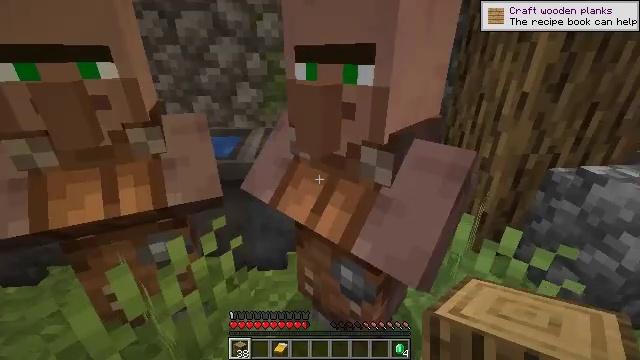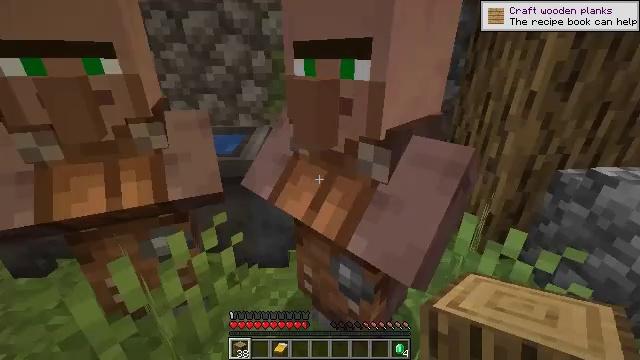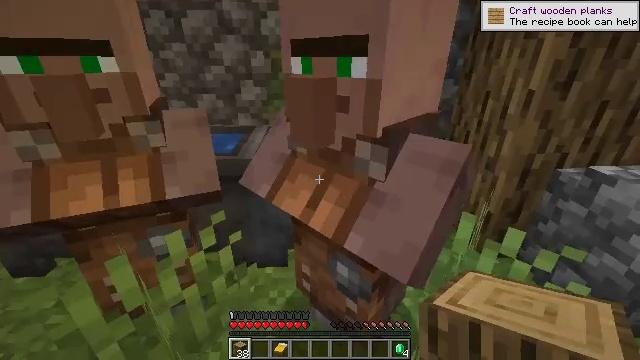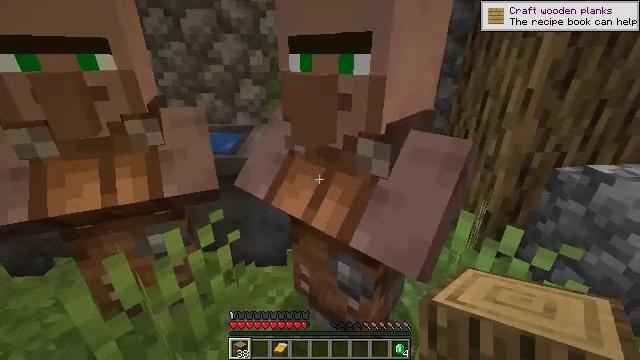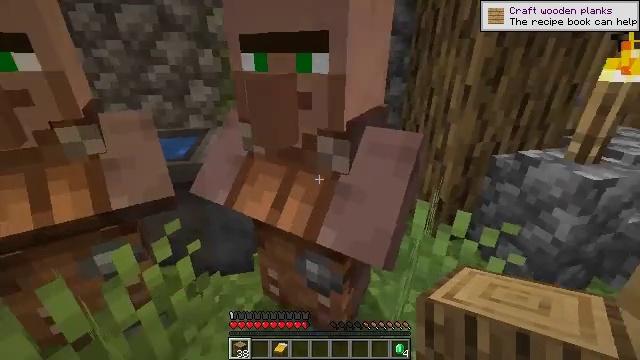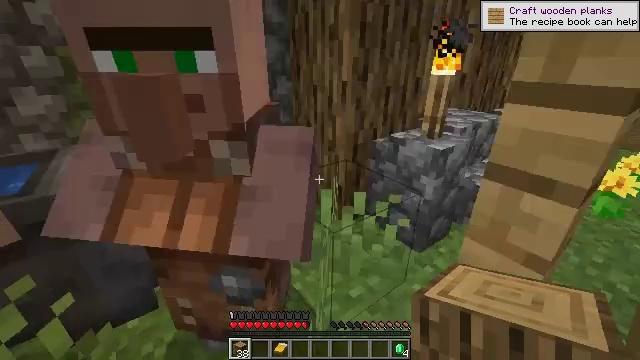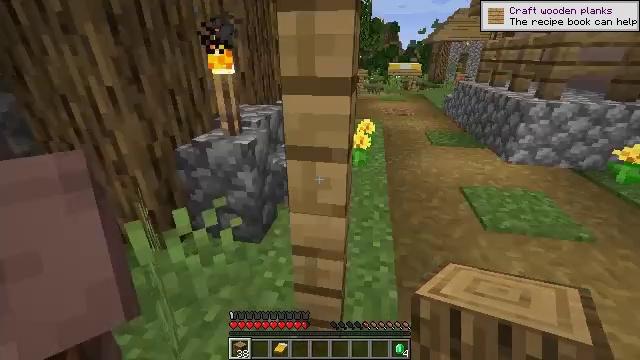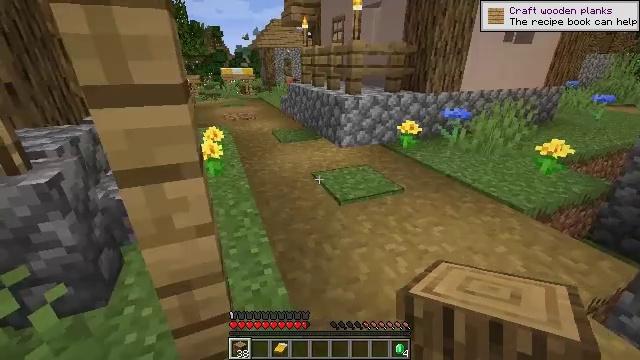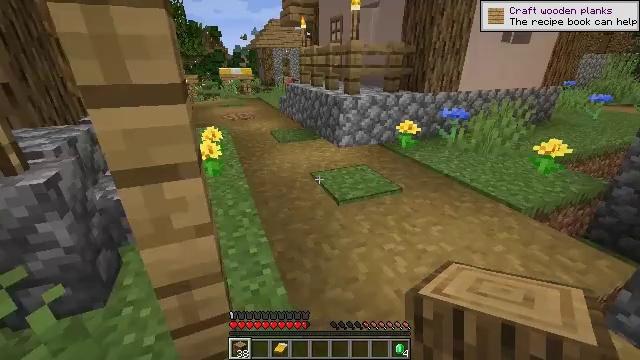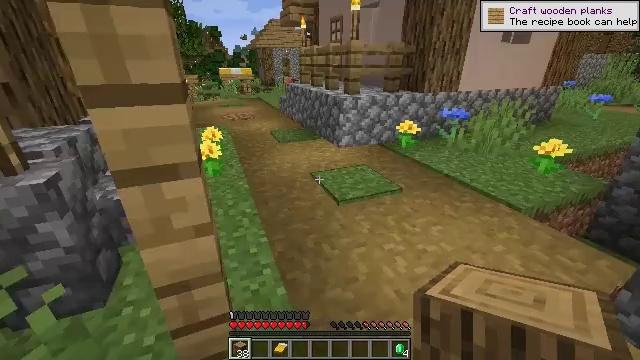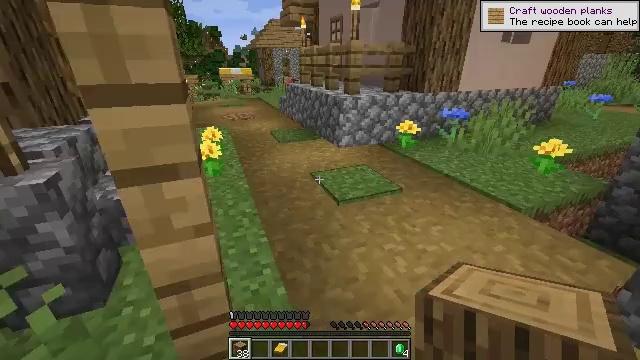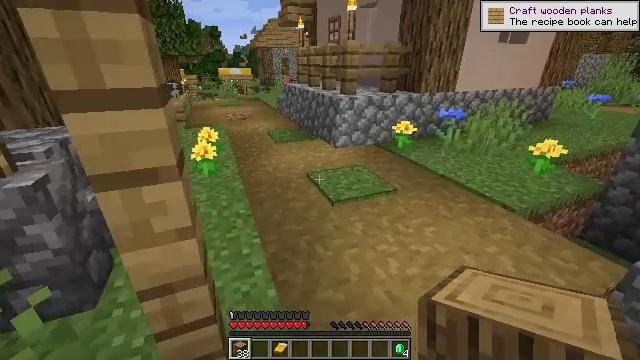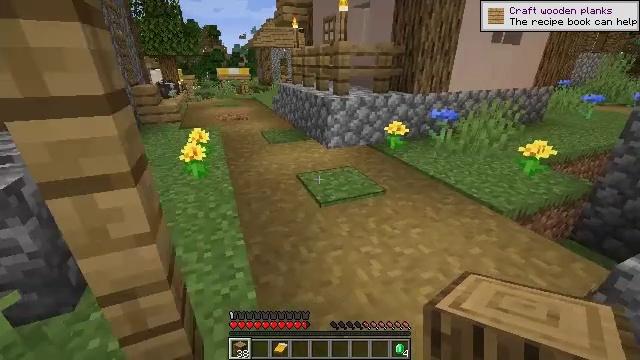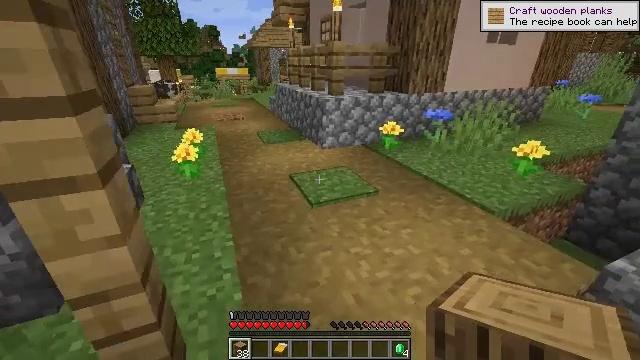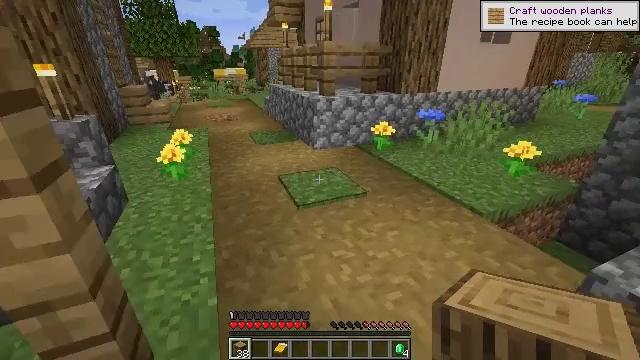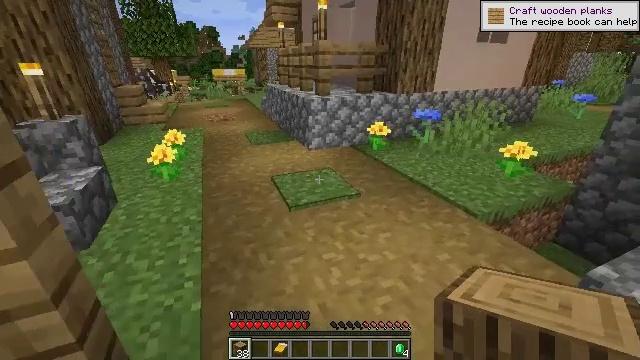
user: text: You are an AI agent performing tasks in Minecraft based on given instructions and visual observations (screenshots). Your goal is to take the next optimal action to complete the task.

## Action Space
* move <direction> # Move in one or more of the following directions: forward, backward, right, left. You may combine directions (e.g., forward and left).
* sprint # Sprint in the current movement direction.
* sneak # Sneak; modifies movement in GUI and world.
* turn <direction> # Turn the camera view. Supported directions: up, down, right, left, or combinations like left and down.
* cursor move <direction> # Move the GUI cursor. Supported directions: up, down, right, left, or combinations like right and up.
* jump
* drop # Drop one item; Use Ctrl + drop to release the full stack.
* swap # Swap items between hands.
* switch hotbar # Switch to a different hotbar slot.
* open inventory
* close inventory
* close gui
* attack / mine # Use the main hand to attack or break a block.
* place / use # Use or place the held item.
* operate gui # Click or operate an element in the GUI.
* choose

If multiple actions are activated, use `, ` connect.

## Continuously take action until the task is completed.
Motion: motion action
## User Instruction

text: Break the hay block to collect it.
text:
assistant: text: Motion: turn left
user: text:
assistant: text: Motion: no_op
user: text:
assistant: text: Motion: no_op
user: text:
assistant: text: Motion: turn right
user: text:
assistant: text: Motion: turn right
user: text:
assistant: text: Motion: turn right
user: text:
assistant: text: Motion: turn right
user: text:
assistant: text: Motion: no_op
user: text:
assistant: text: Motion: no_op
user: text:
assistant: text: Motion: no_op
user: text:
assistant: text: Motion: move right
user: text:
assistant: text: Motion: move right
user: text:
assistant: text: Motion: move right
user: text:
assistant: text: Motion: move right
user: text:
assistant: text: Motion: move forward and move right
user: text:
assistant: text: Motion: move forward and move right, turn left
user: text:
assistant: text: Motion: move forward and move right, turn left
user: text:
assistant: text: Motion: move forward and move right, turn left
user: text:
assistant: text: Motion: move forward
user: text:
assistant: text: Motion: move forward
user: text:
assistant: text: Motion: move forward
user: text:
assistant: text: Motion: move forward
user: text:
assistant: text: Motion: move forward
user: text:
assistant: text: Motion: move forward, turn left and up
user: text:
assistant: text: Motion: move forward, turn left
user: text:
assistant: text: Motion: move forward, turn left
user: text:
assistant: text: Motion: move forward, turn left
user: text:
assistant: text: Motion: move forward, turn left
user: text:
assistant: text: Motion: move forward, turn left
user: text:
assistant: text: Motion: turn left